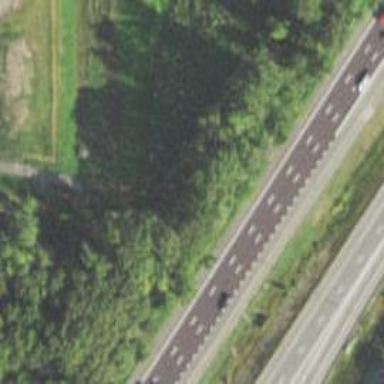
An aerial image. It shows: Motorway.